You are looking at the wavelet scalogram of a bearing's acceleration signal. Based on the visible evidence, which condition applies: normal, inner_race, outer_race, ball?
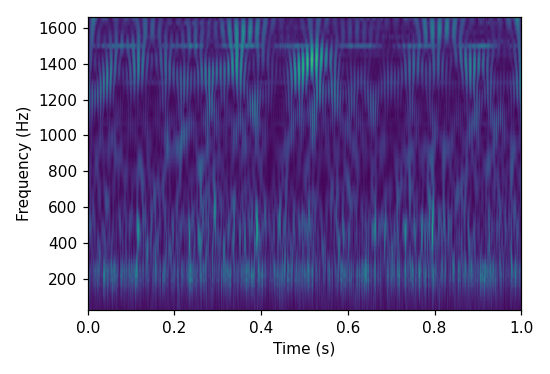
Answer: normal